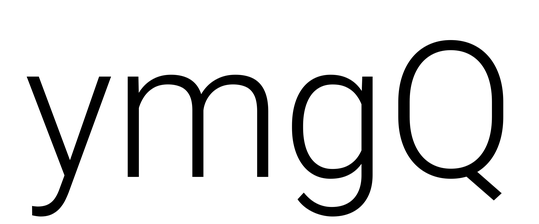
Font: Roboto_Light